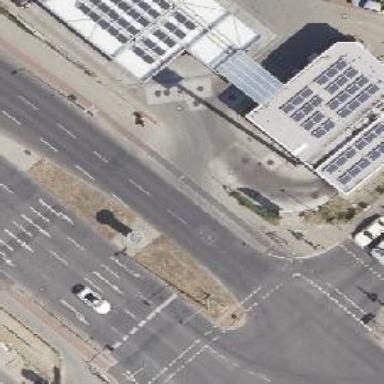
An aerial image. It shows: Asphalt secondary road with cycle track on the right side.